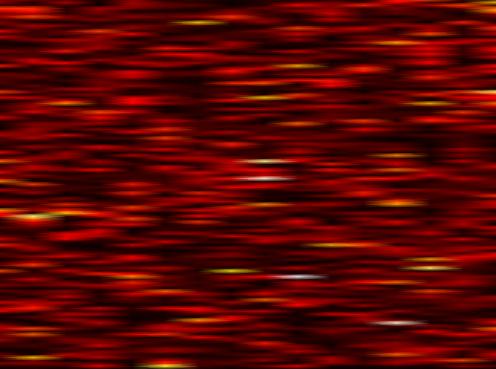
Label: UFMC